Question: Weird thing is, I can call class 'NetHttpTransport' but not 'NetHttpRequest'. I tried to clean & build but nothing helped.

Edit: thanks for the answers, I just knew that it's possible to have private class in a package :)
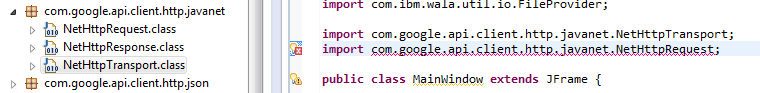
Answer: NetHttpRequest class is defined with default access, so it is not accessible outside com.google.api.client.http.javanet package. NetHttpTransport is a public class, so you can access it from any package.
You can check out the sources from <URL>